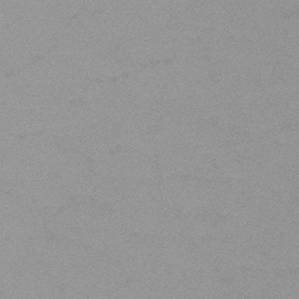
Label: frost